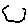
Label: hexagon